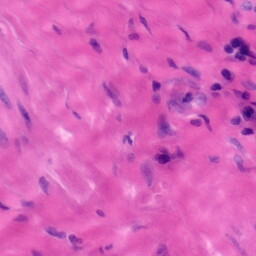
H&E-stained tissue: Tonsil